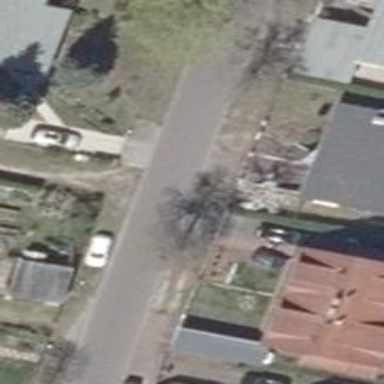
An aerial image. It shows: Smooth asphalt road in residential area.